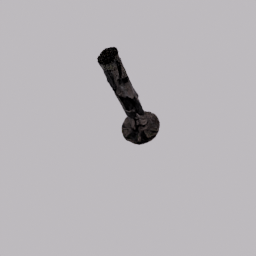
Label: nature